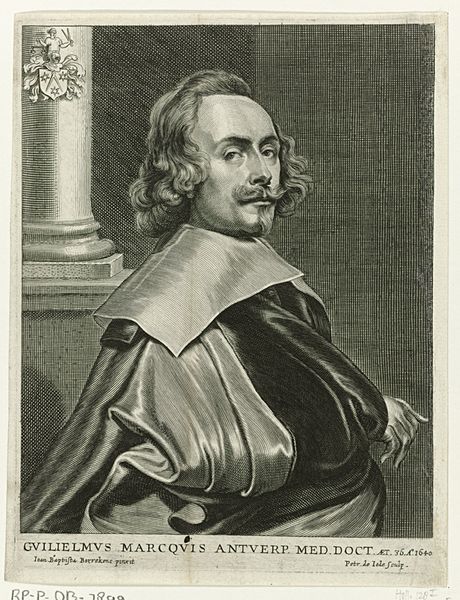
Titel: Portret van Willem Marquis
Künstler: Pieter de (II) Jode
Standort: Amsterdam
Institution: Rijksmuseum
Schlagwörter: barbe, homme, moustache, portrait, interieur, chambre, gravure, cheveux, colonne, illustration, jeune, bras, armes, mains, texte, page, armoiries, docteur, blason, médecin, armoirie, écusson, marquis, guillaume, anvers, rgravure, etampe, marquis d'anvers, antwerp